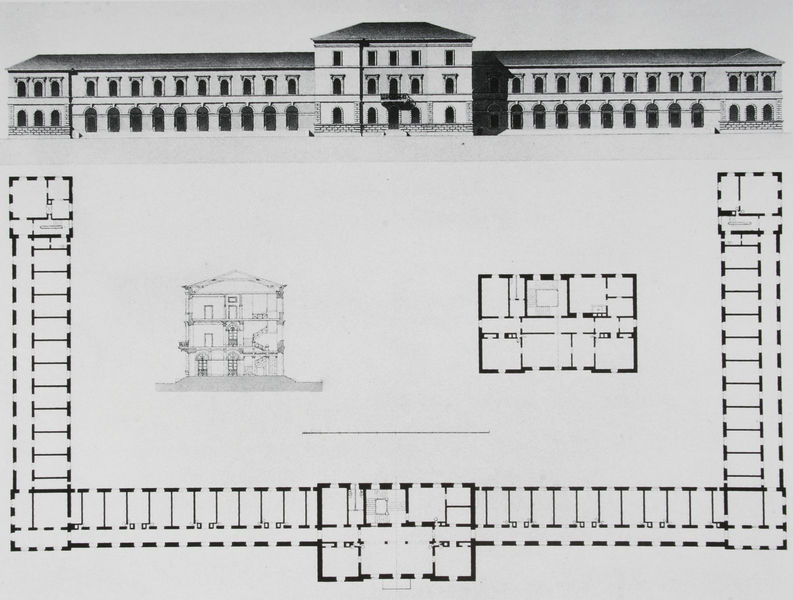
Titel: Studienentwurf für Gerichtsgebäude
Künstler: Anton Mühe
Standort: München
Institution: Architekturmuseum der Technischen Universität
Schlagwörter: flügel, fenster, grau, raum, skizze, tür, zeichnung, zimmer, anlage, dach, gebäude, haus, schloss, wand, architektur, sockel, boden, front, renaissance, balkon, papier, ansicht, bogen, fassade, türen, dächer, mauer, grafik, graphik, hof, vorstellung, rundbogen, treppe, treppen, arches, architecture, balcony, military, palace, stairs, white, window, black, gray, grey, room, windows, symmetrie, floor, bögen, eingang, gang, bayern, dreistöckig, münchen, palast, symmetrisch, druck, schnitt, gross, schwarzweiß, flur, räume, entwurf, arkaden, portal, villa, geometrisch, gesims, risalit, walmdach, profan, rundbögen, building, house, roof, gärtner, vorderansicht, etagen, geschosse, feet, plan, pavillon, entrance, view, drawing, black and white, stockwerke, castle, line, sketch, bau, door, klenze, kaserne, grundriss, massstab, aufriss, bauzeichnung, mittelrisalit, profanbau, bauplan, mittelbau, architekt, attika, pinakothek, satteldach, gänge, dreiflügelanlage, schlossanlage, seitenflügel, design, doors, bogengang, gesimse, vorne, erdgeschoss, leo von klenze, obergeschoss, courtyard, floor plan, square, masstab, profanarchitektur, fasade, raumaufteilung, brick, elevation, floors, plans, stories, planung, grundris, foot, large, map, squares, hauptgebäude, flure, lines, home, opening, alte pinakothek, structure, grid, doorway, big, fasaden, engineering, chart, diagram, scheme, rundbogenfesnter, architecktur, grand, levels, arcitecture, architectural, estate, blueprint, rooms, rows, staris, layout, enter, serve, build, sitenflügel, hhh, storey, quarters, nuilding, meant, drae, black'brick, roomds, puncture, square feet, hhh', palst